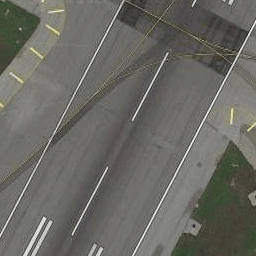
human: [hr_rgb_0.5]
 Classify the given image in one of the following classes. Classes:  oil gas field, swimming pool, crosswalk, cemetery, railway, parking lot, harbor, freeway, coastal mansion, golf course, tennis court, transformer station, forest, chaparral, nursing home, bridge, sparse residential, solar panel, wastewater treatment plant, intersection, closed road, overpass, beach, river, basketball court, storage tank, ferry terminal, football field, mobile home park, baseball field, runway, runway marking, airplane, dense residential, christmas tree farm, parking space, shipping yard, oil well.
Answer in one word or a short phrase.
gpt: runway